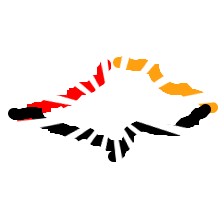
Shape: rhombus